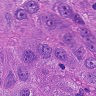
Metastatic tissue present: yes